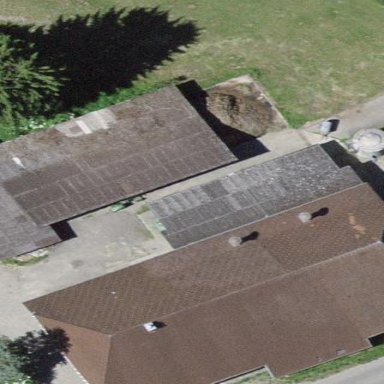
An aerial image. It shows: Barn.